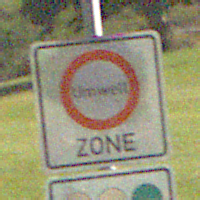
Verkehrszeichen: BeginnUmweltzone
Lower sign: FreistellungVomVerkehrsverbot1
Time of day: Night
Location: Outdoor (Nature)
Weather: Clear
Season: NotSpecified
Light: Natural